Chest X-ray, AP view. Patient: 31 years old, sex F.
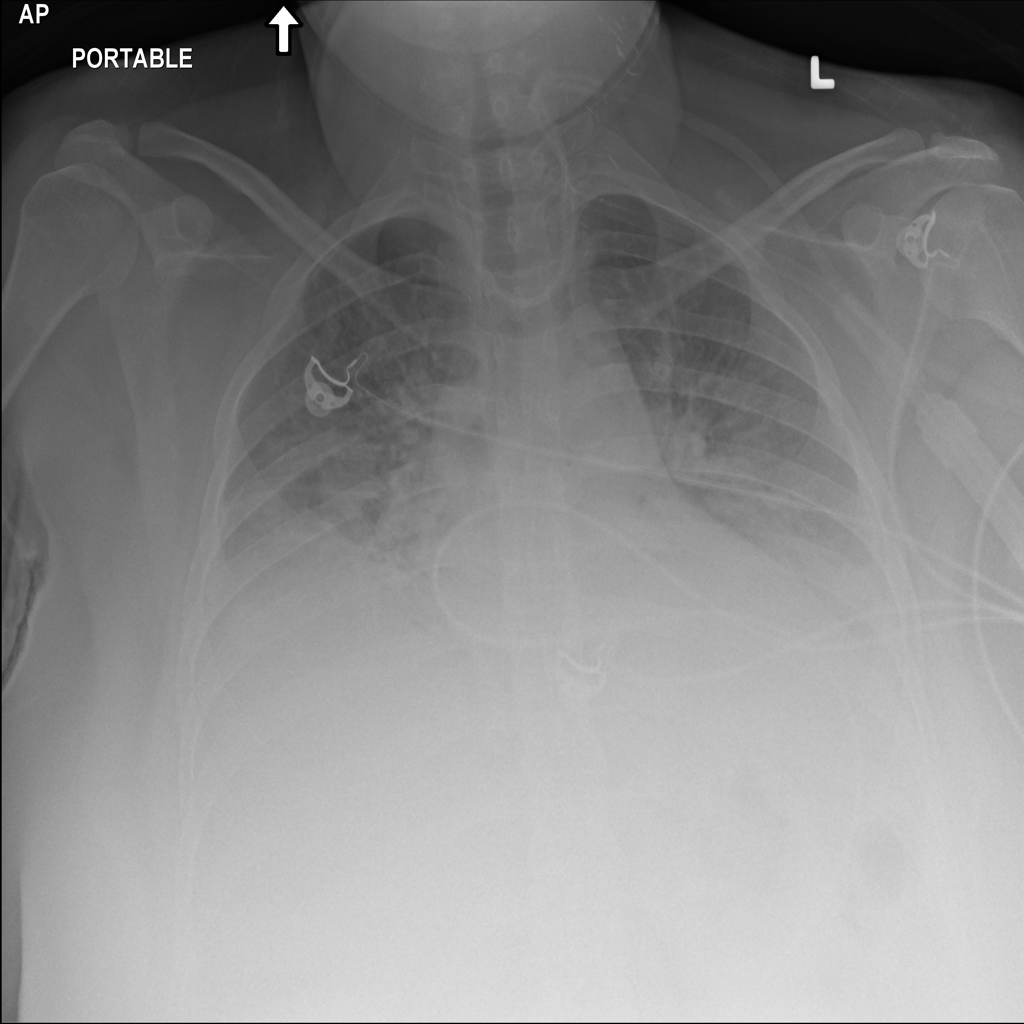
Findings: Atelectasis, Consolidation, Infiltration